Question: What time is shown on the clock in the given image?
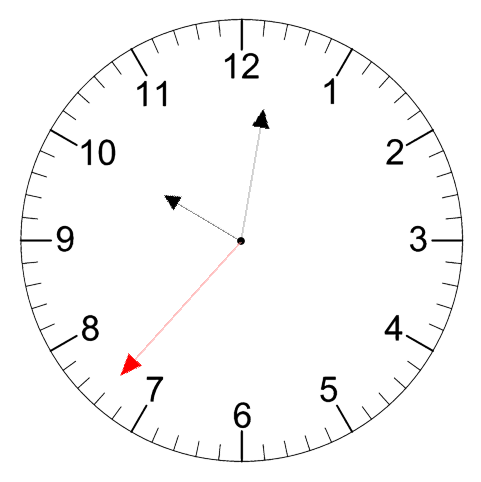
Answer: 10:01:37